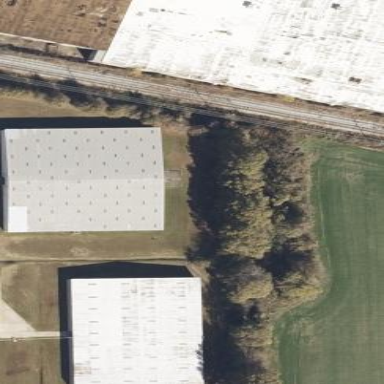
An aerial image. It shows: Warehouse building.